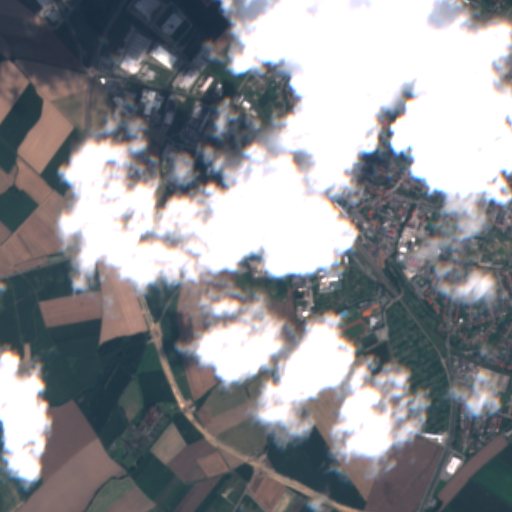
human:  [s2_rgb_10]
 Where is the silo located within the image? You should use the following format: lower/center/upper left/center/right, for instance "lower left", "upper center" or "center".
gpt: The silo is located in the upper left of the image.
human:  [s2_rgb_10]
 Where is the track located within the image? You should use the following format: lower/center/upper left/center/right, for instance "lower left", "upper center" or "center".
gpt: The track is located in the lower right of the image.
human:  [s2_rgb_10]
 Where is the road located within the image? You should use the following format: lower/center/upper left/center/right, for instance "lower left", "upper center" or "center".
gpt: There is no road in the image.